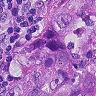
Metastatic tissue present: yes